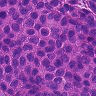
Metastatic tissue present: yes